Question: I'm going to migrate an existing Grails 2.0 plugin to 2.4.
According to the <URL> the following steps were done:
- -
In in Intellij I've changed plugin SDK version on 2.4.4. Now module->dependencies looks like

It looks good but when I do grails compile, I have MultipleCompilationErrorsException in SvnDeployer class of release:3.0.1 plugin with "unable to resolve" message: unable to resolve class (it's strange, commons.io is included into grails library)
On SDK of 2.0 everything is fine, but when I change SDK version to 2.4, project can not be compiled.
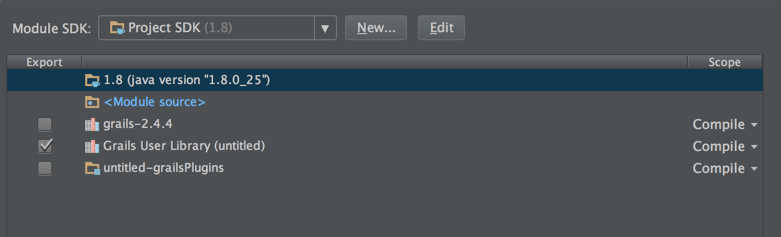
Answer: From my experience, Grails upgrades are not really smooth especially between feature releases.
I recommend starting with the usual
'grails clean'
'grails refresh-dependencies'
'grails compile'
After that check if you still get the same kind of errors, see whether or not excluding the svn plugin helps (if you're not using it).